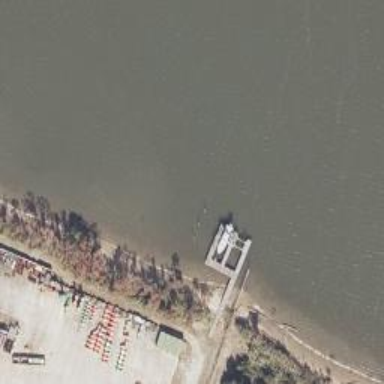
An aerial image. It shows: Man-made pier.